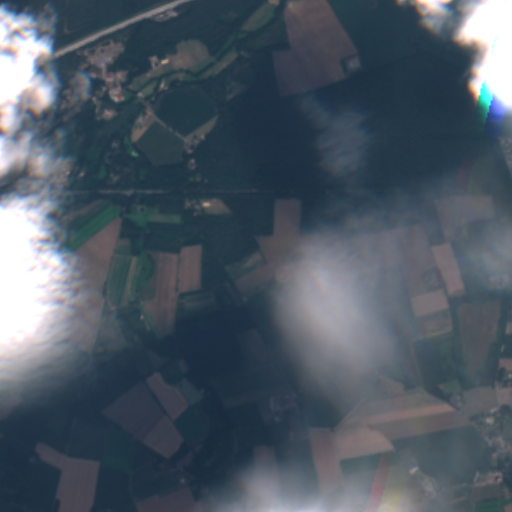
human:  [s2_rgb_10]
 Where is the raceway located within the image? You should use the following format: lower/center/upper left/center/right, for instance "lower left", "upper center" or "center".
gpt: The raceway is located in the upper left of the image.
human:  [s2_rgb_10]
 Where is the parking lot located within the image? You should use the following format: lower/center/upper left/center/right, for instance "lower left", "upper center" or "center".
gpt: There is no parking lot in the image.